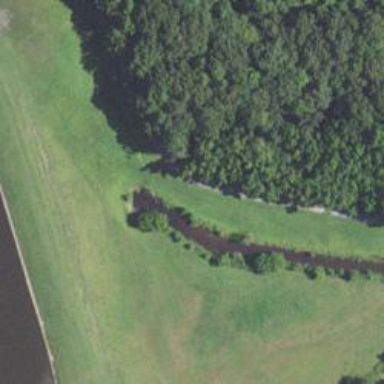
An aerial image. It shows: Culvert tunnel.